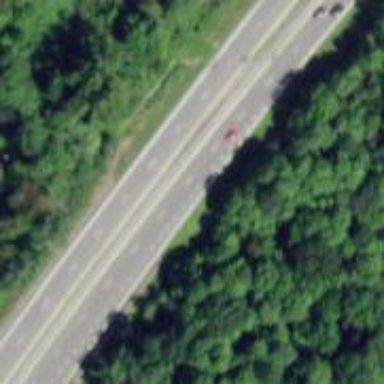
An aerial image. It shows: Expressway with asphalt surface classified as trunk highway.